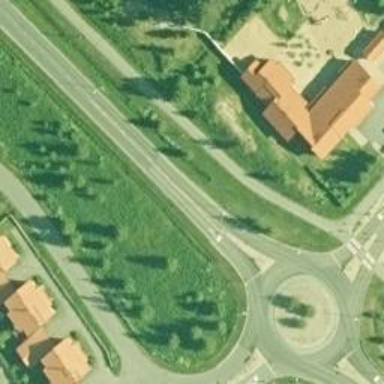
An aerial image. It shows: Cycleway.